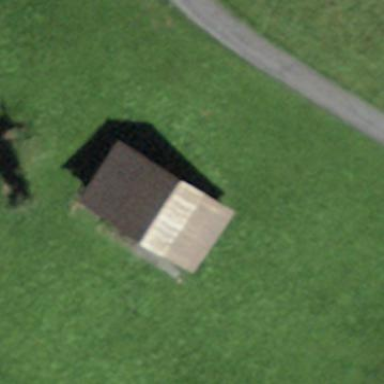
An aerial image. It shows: Barn.